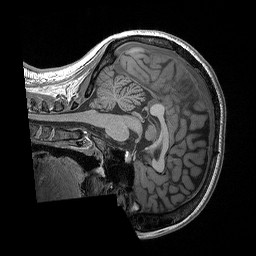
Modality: T1w
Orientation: sagittal
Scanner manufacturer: siemens
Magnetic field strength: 3 T
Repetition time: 2.3 s
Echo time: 0.00298 s